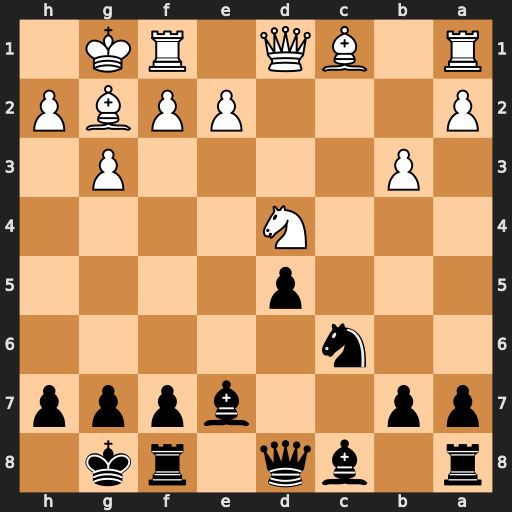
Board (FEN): r1bq1rk1/pp2bppp/2n5/3p4/3N4/1P4P1/P3PPBP/R1BQ1RK1
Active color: b
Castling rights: -
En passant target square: -
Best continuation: Nxd4 Qxd4 Bf6 Qd3 Bxa1